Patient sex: F
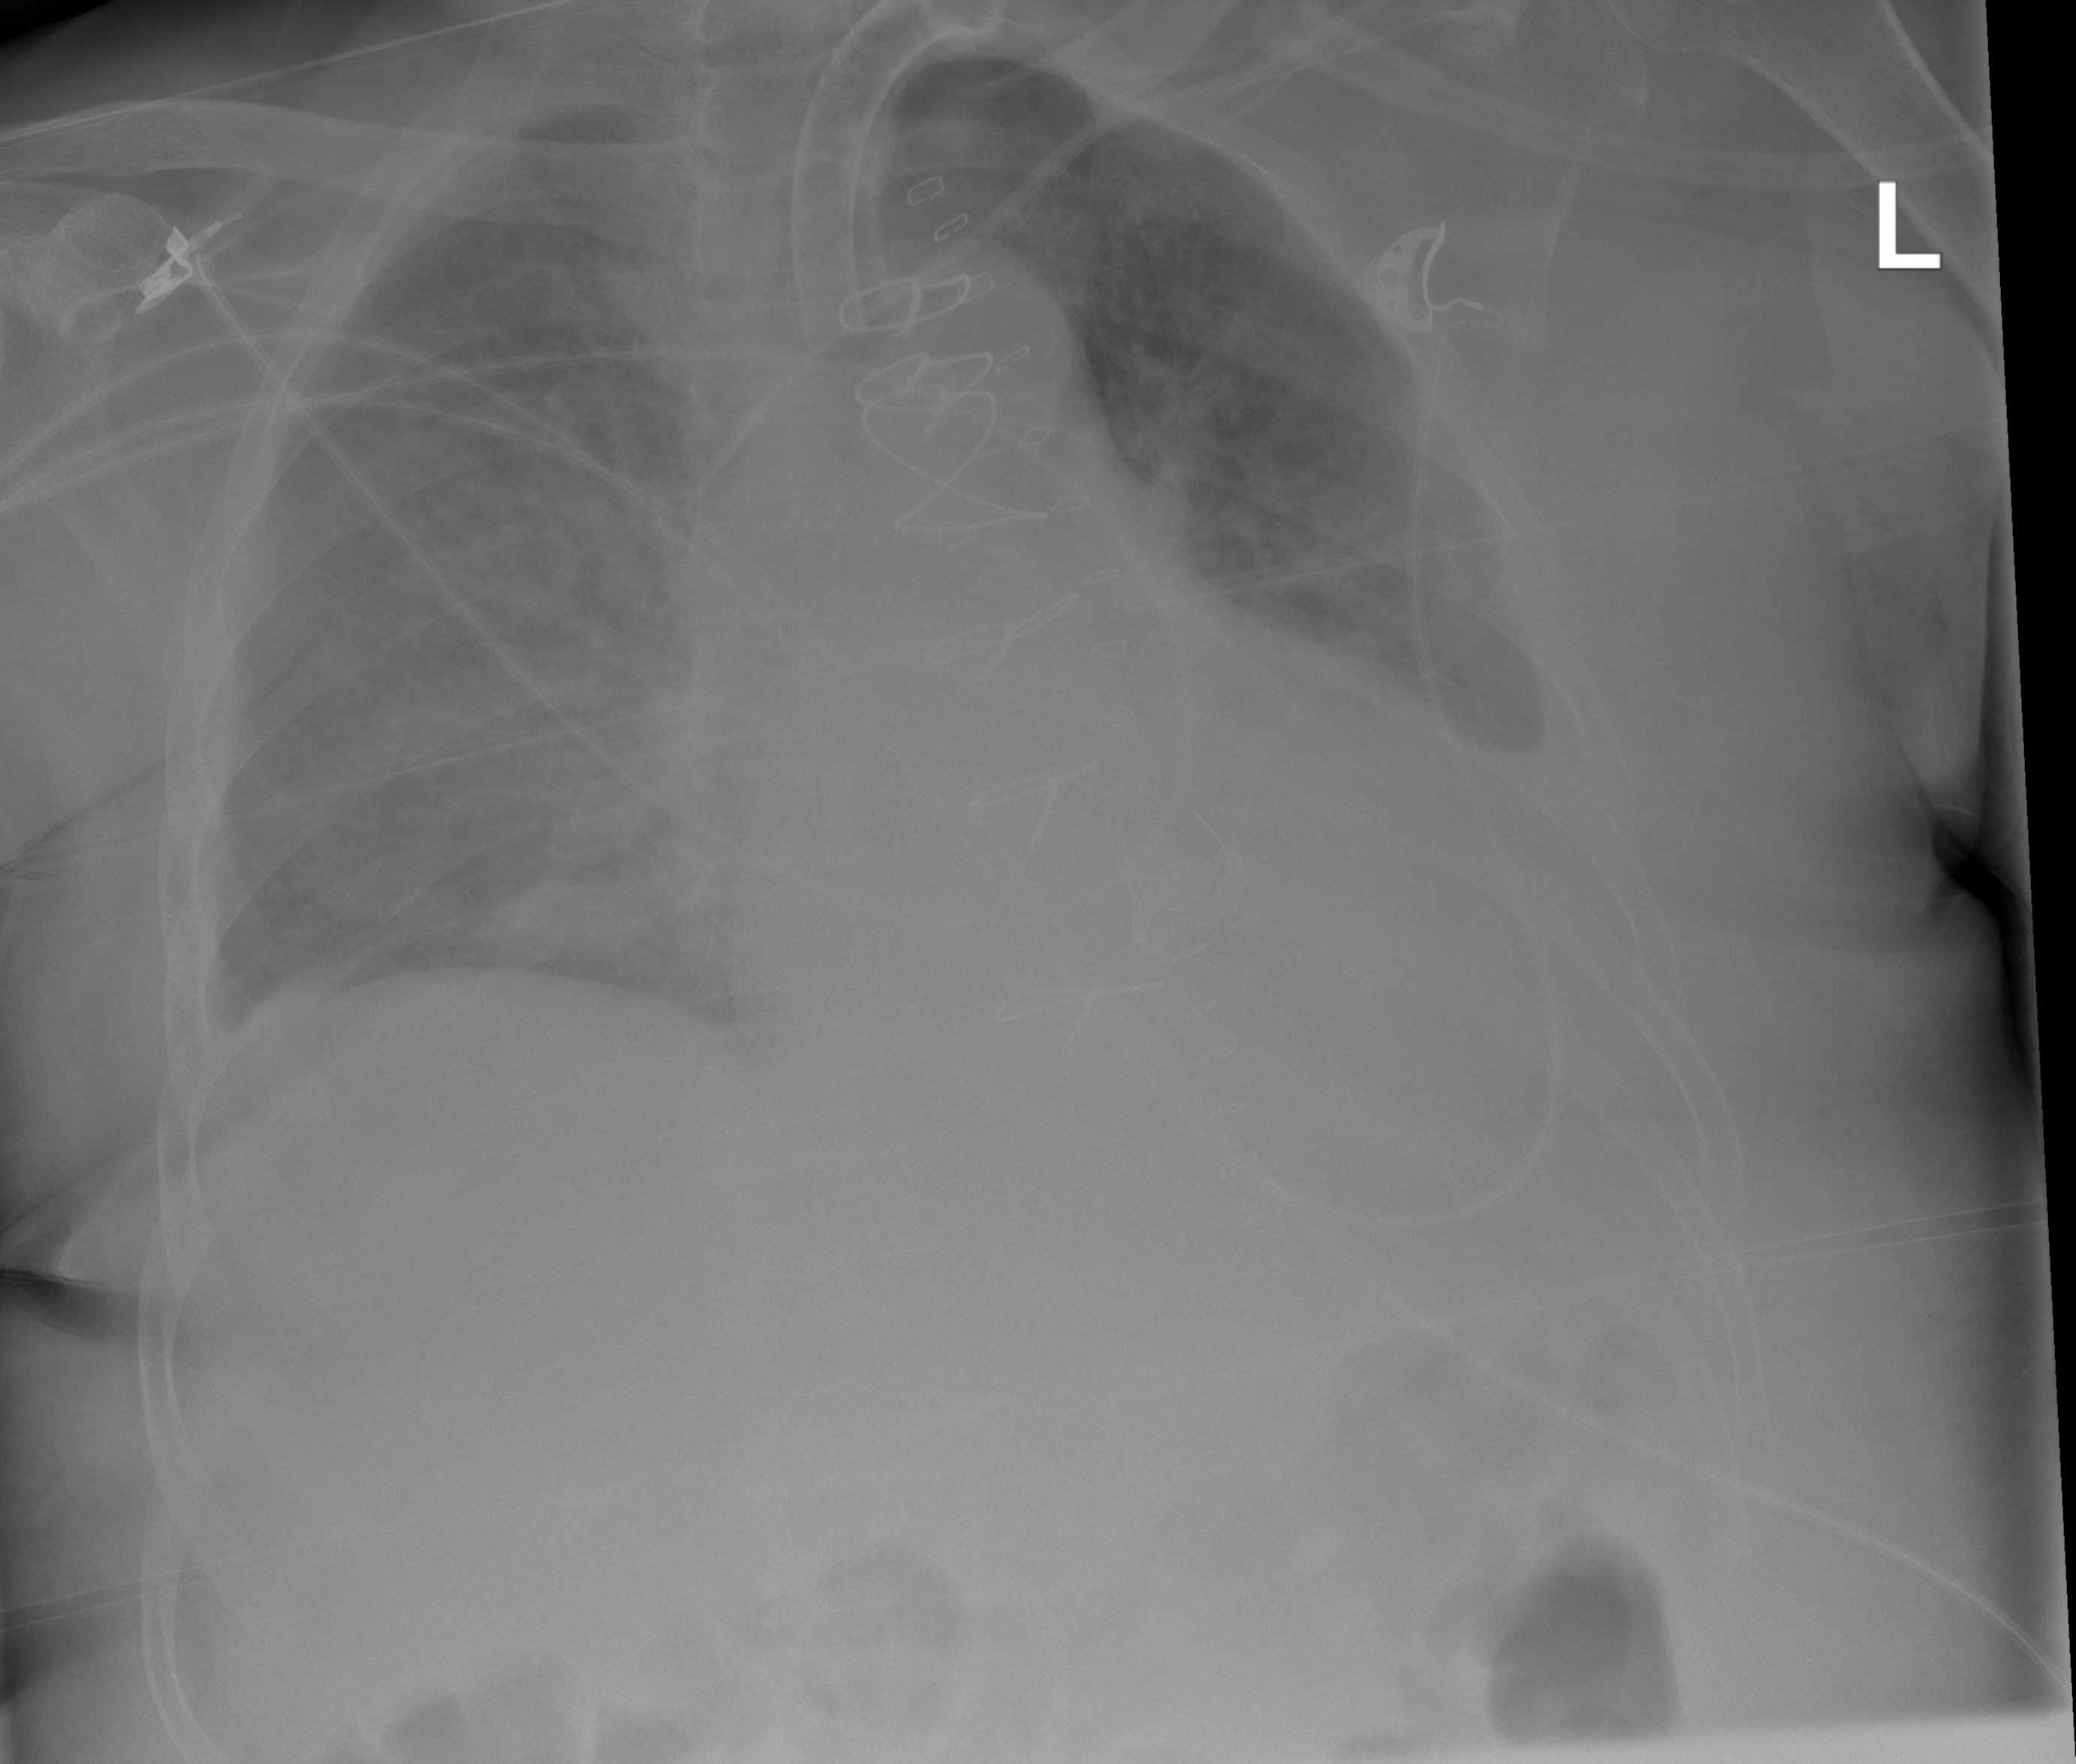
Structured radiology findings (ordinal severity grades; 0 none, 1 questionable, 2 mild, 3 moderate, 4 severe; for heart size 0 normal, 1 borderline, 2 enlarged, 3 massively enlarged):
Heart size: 2
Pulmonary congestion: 2
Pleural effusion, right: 2
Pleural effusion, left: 3
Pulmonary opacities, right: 0
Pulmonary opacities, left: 0
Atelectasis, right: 2
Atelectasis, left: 2